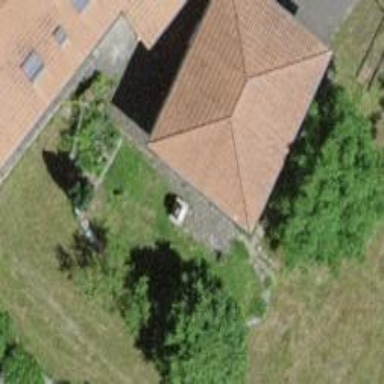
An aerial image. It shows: Garage.